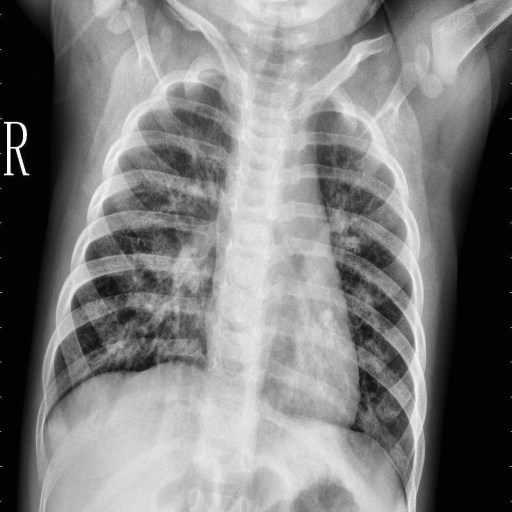
Finding: PNEUMONIA